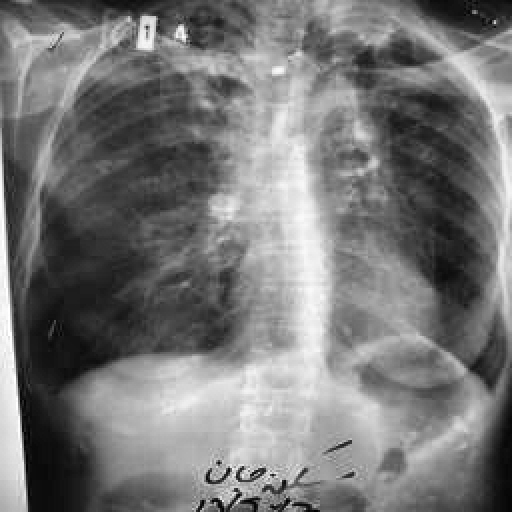
Finding: TUBERCULOSIS